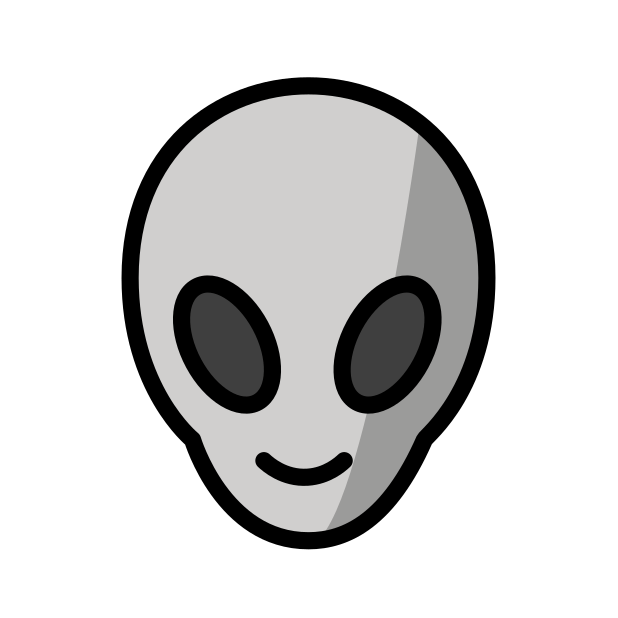
alien